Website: bh-photo
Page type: payment
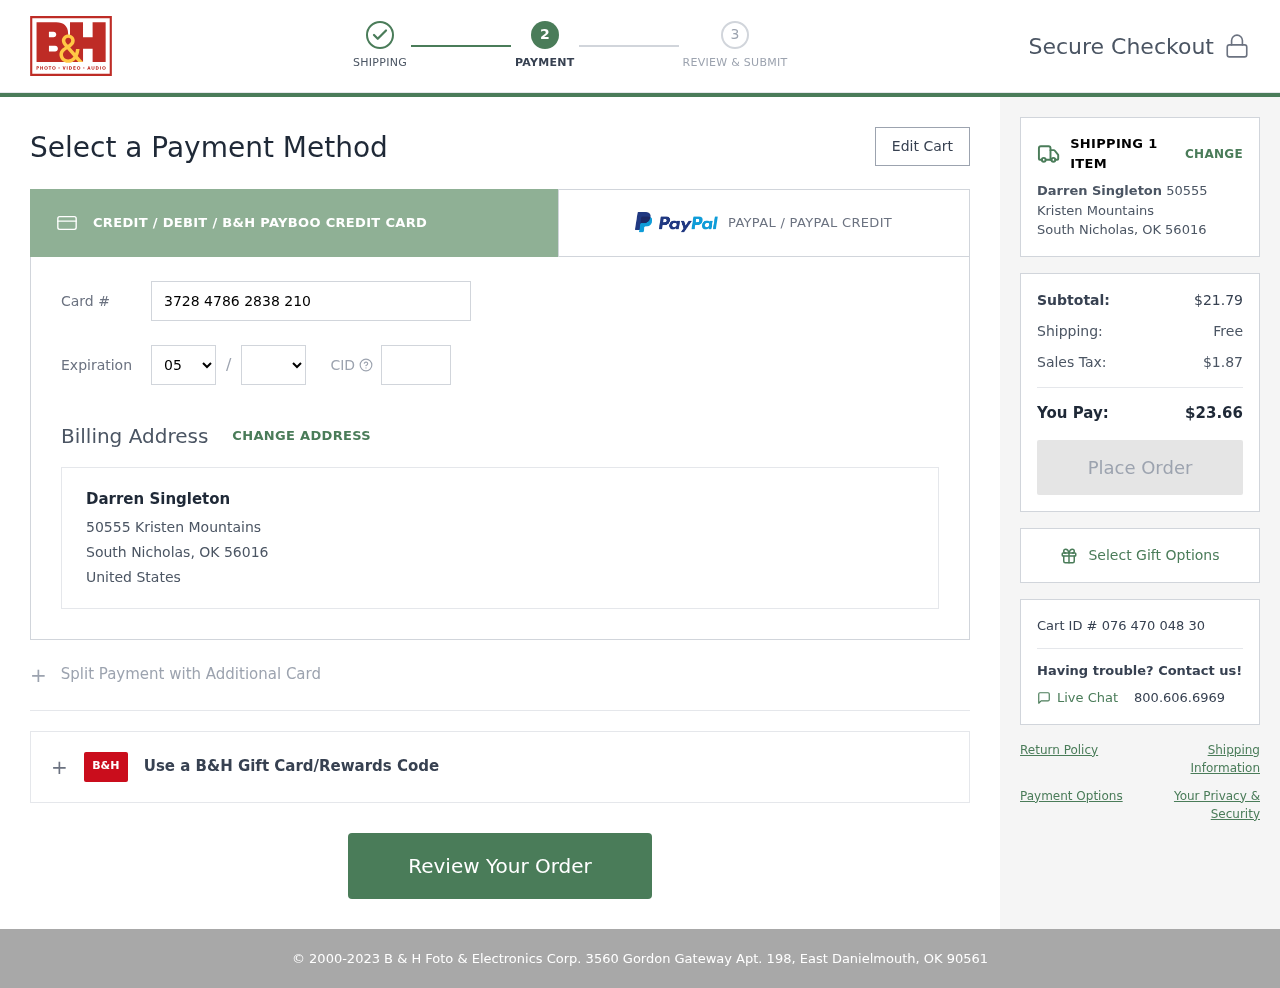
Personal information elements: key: PII_CARD_CVV
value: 4589
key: PII_CARD_EXPIRY_MONTH
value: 05
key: PII_CARD_EXPIRY_YEAR
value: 29
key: PII_CARD_NUMBER
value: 3728 4786 2838 210
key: PII_CITY_STATE_ZIP
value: South Nicholas, OK 56016
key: PII_COUNTRY
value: United States
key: PII_FULLNAME
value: Darren Singleton
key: PII_STREET
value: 50555 Kristen Mountains
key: PII_FULLNAME2
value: Darren Singleton
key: PII_CITY
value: South Nicholas
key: PII_STATE_ABBR
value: OK
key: PII_POSTCODE
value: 56016
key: PII_POSTCODE_FULL
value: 56016
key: PII_CITY_STATE
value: South Nicholas, OK
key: PII_POSTCODE_NUMERIC
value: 56016
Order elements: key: ORDER_NUM_ITEMS
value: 1
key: ORDER_SUBTOTAL
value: $21.79
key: ORDER_SHIPPING_COST
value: Free
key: ORDER_TAX
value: $1.87
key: ORDER_TOTAL
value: $23.66
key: ORDER_ID
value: Cart ID # 076 470 048 30